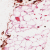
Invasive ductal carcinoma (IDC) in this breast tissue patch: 0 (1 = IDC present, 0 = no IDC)